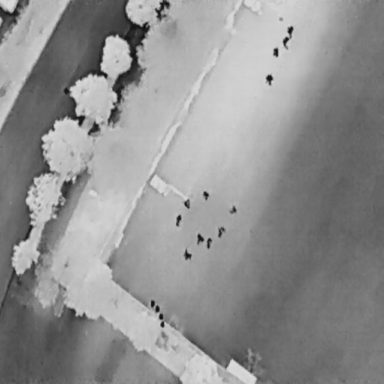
There are 12 People in the infrared image.